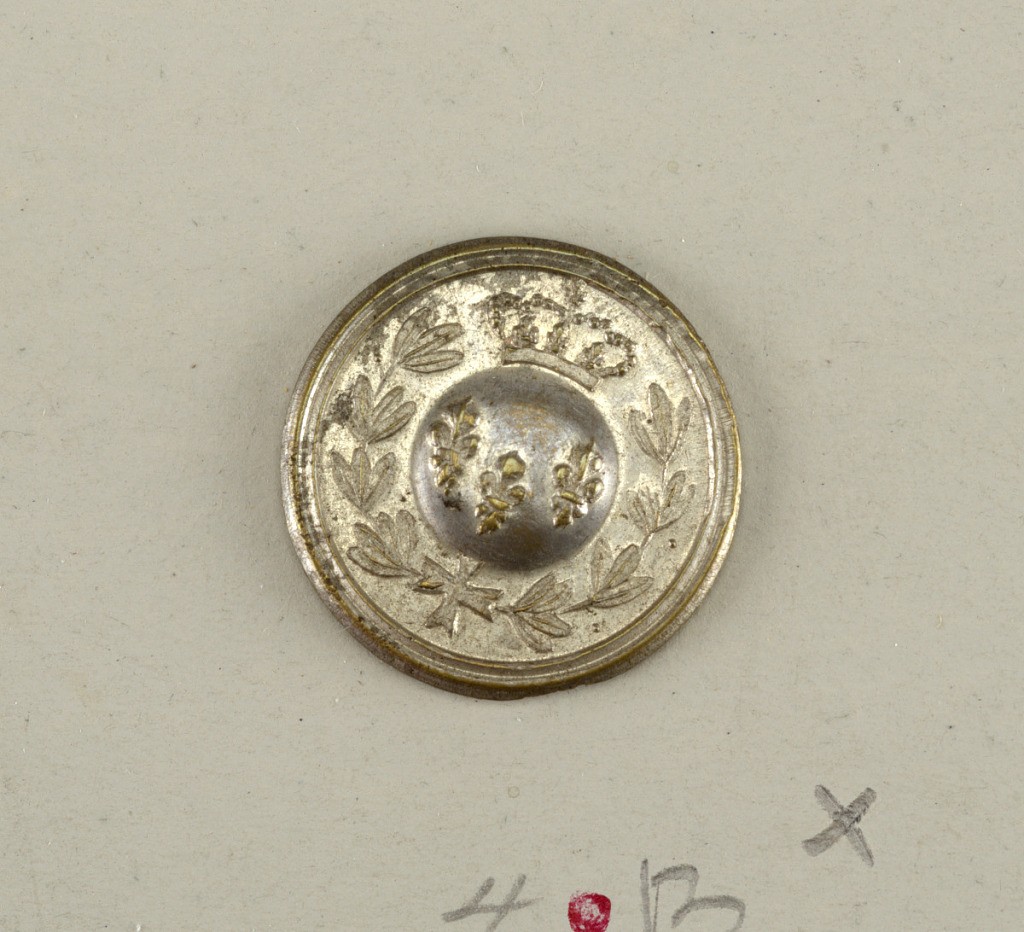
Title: Button
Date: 19th century
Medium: nickel plate on brass
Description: three fleur-de-lis surmounted by Imperial Crown; sprays of laurel with Maltese Cross.

On card H